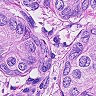
Metastatic tissue present: yes